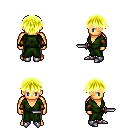
a pixel art fantasy rpg character, male body template, human, tanned skin, green robe, teal pants, gold short bangs hairstyle, cloth bracers, metal boots, dagger, four views (front, back, left, right), 2x2 character sprite sheet, small pixel art, hard edges, no anti-aliasing